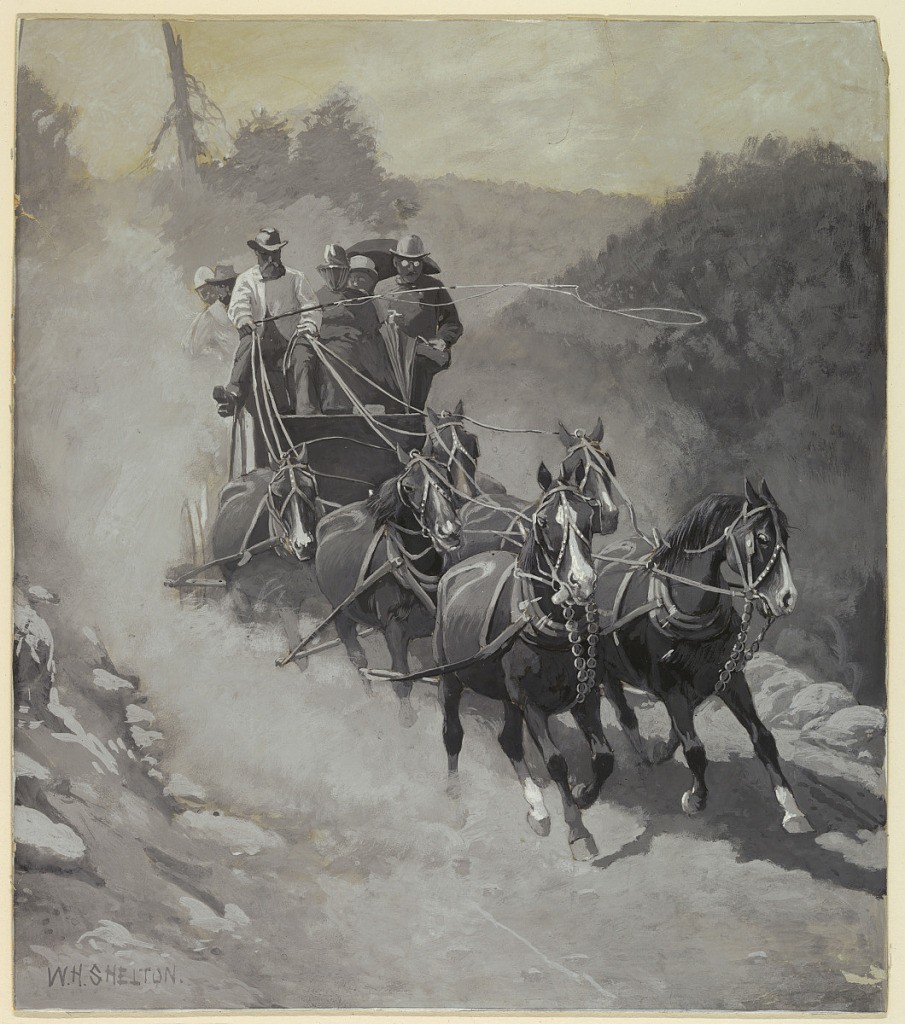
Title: Down Grade Into The Valley
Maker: William Henry Sheldon, American, 1840 - 1932
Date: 1890
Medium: Brush and gouache on illustration board
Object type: Drawing
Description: Driver and six passengers in coach drawn by six horses.